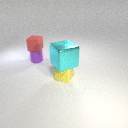
small yellow rubber cube in front of small purple rubber cylinder